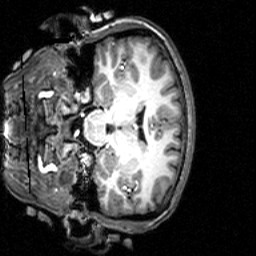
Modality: T1w
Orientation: coronal
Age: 29
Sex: female